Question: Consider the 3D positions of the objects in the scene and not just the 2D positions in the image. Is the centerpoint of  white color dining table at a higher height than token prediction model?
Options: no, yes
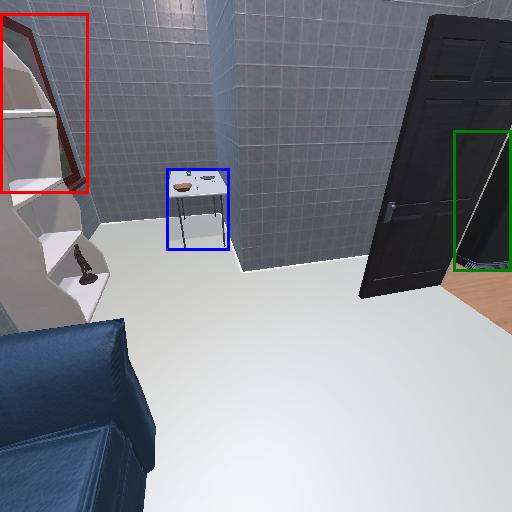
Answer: no